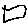
Label: square